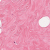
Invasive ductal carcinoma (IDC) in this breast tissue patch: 0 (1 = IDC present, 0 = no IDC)